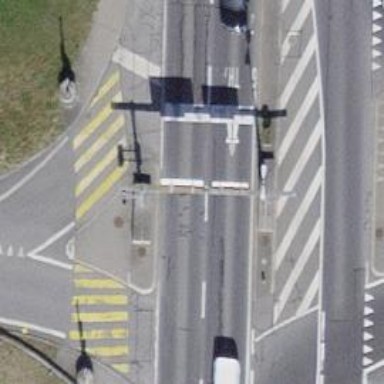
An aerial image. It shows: Road with traffic signals.